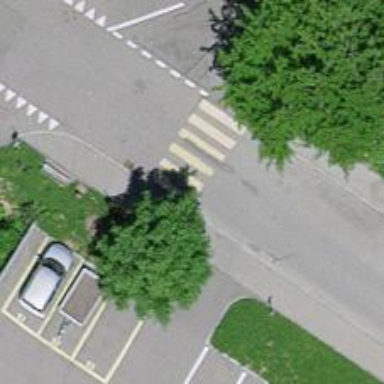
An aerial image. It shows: Uncontrolled zebra crossing on the road.